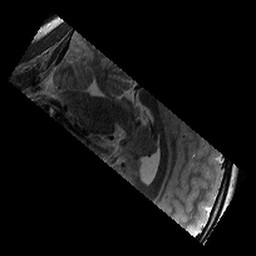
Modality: T2w
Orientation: sagittal
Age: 9
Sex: male
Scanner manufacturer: siemens
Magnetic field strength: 3 T
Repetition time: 9.23 s
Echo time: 0.067 s